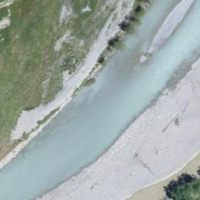
EUNIS habitat code: 15
Species observed at this site:
Parnassius apollo